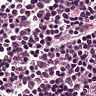
Metastatic tissue present: no